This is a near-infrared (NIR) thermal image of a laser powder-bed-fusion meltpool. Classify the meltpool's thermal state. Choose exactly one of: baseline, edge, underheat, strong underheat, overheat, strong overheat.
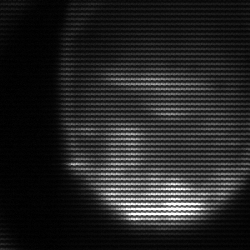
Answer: edge